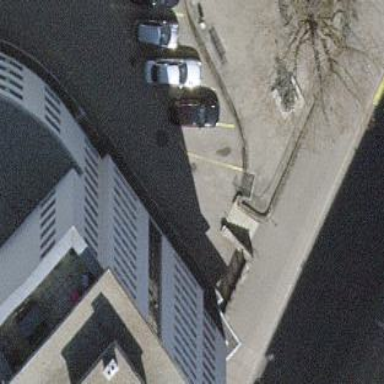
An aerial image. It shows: Parking available on the street side.